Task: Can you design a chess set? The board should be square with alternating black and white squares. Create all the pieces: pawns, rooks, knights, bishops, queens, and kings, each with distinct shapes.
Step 434:
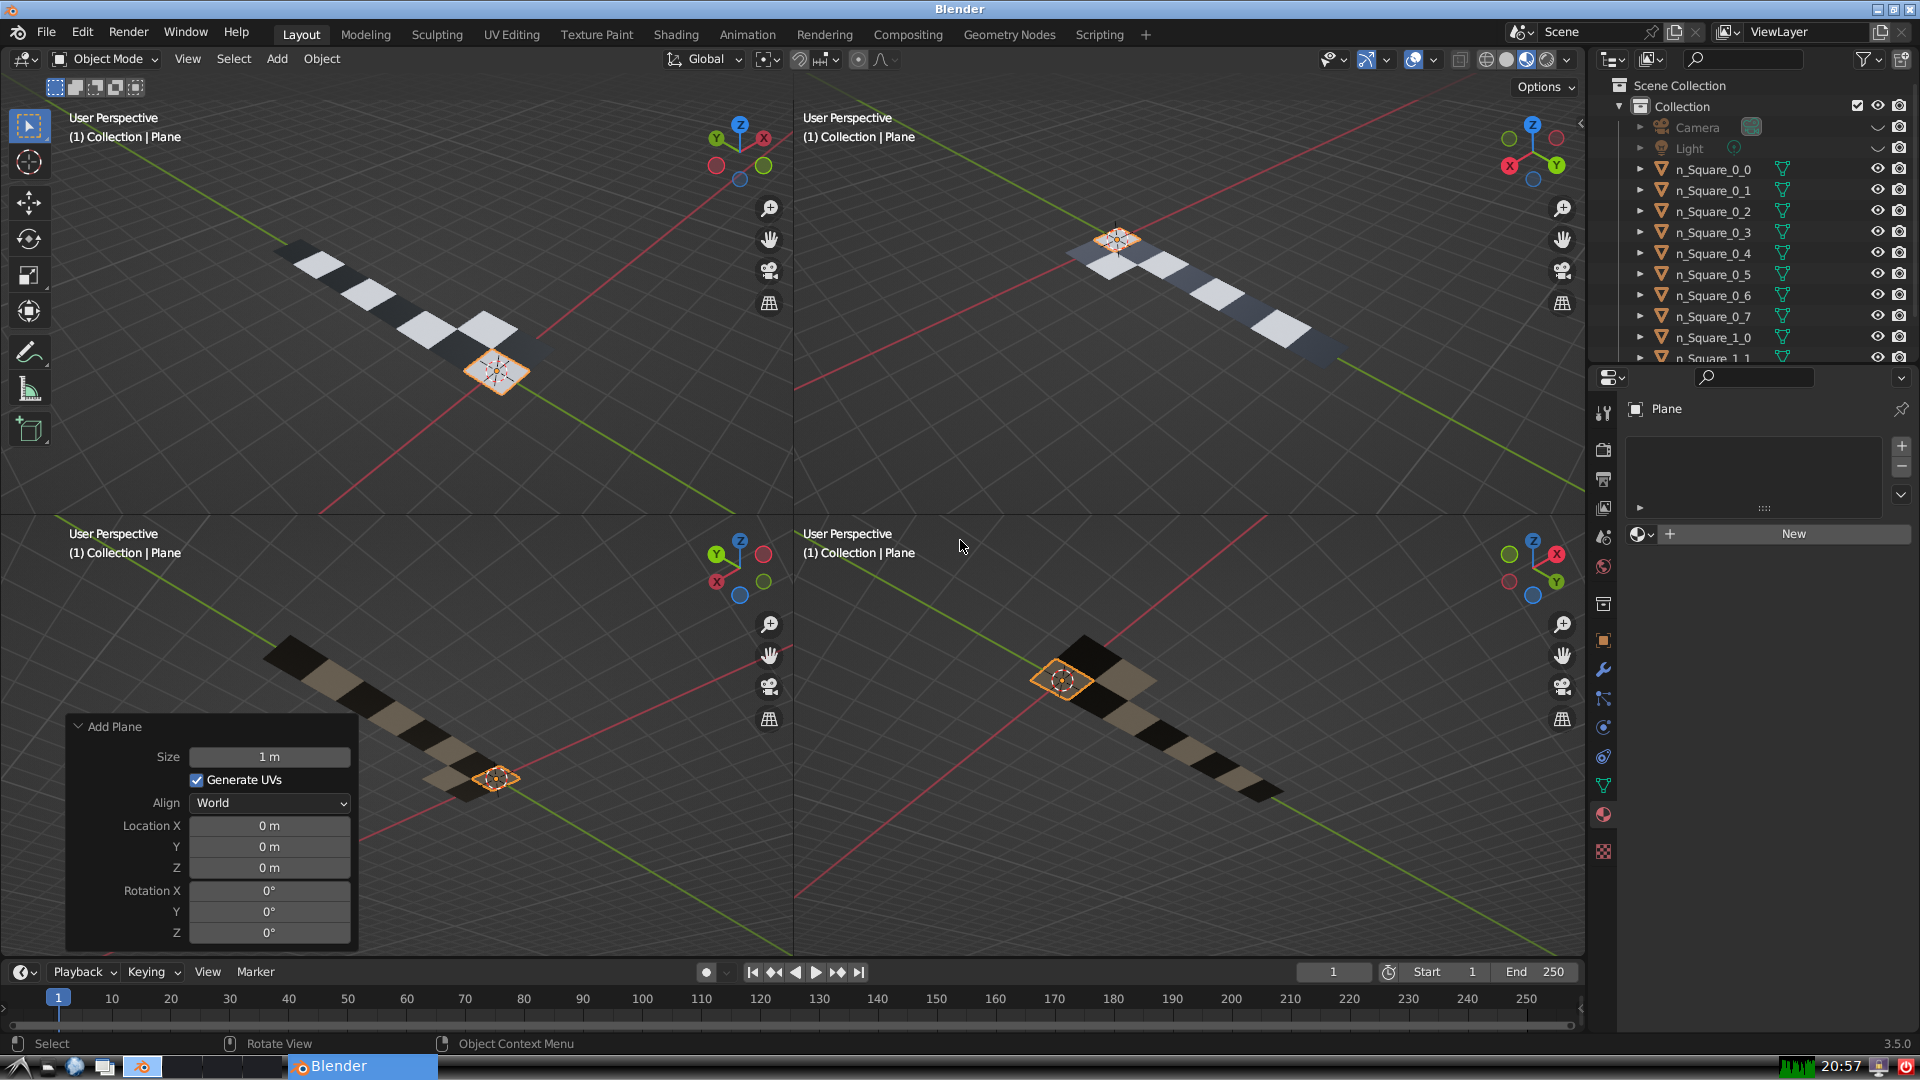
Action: {"mouse_move": [270, 826]}